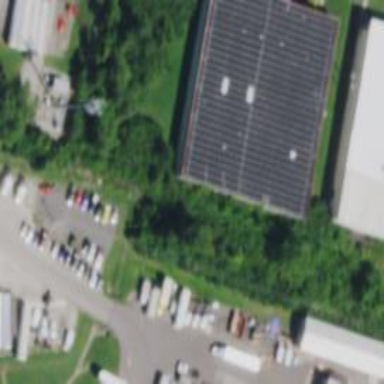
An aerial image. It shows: Warehouse building.